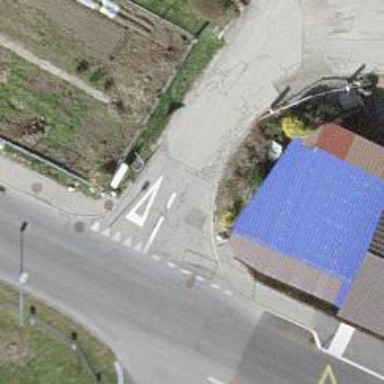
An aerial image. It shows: Road with "give way" sign.